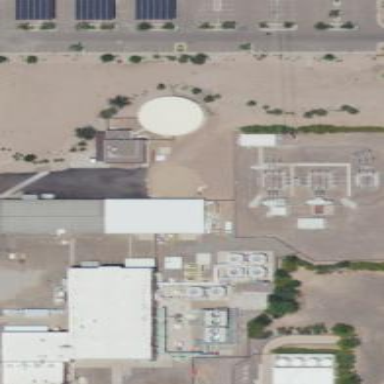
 classified as industrial. Surrounding the substation is fence."